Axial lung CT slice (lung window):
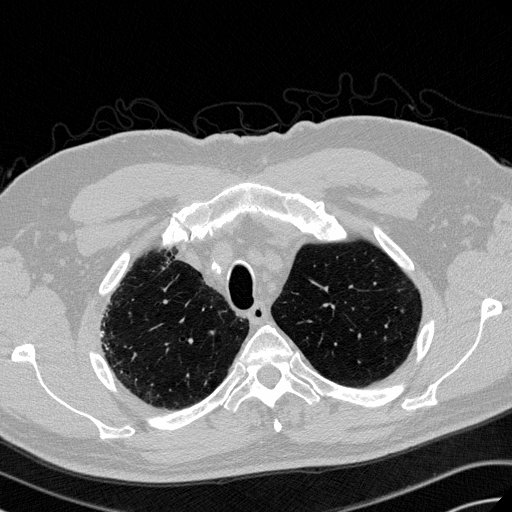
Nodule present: no